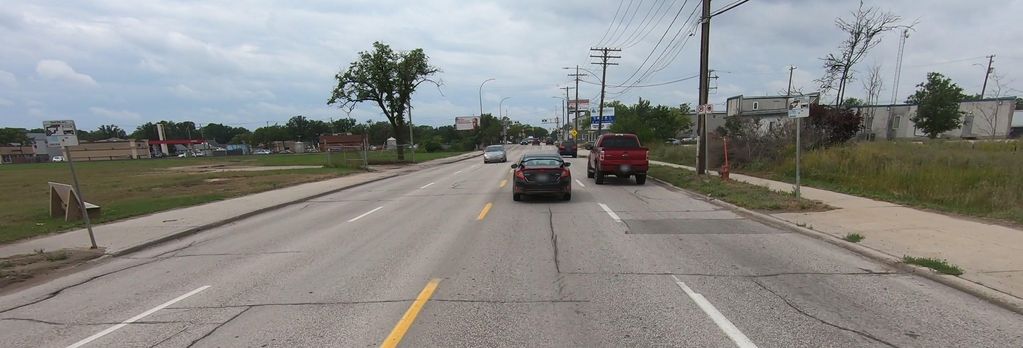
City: winnipeg